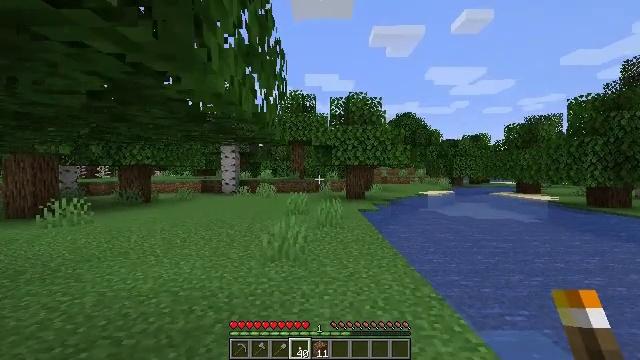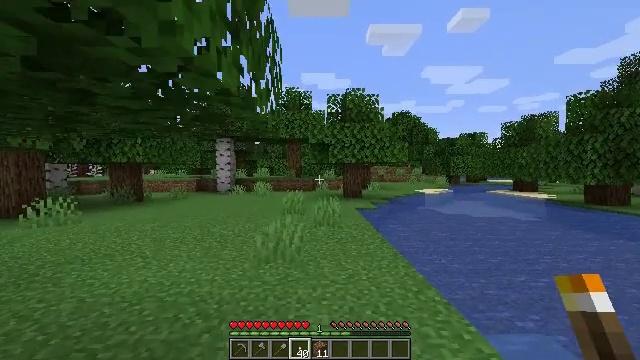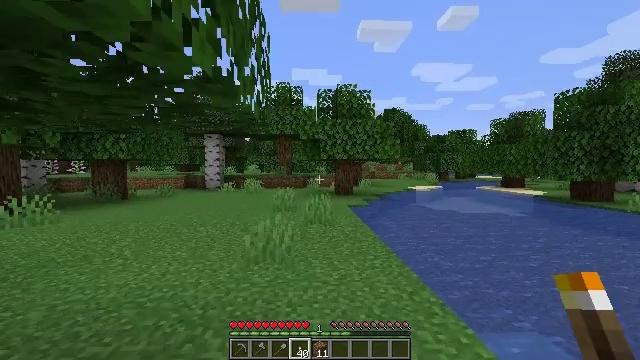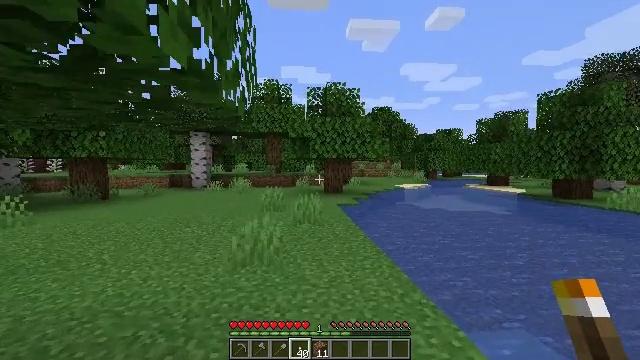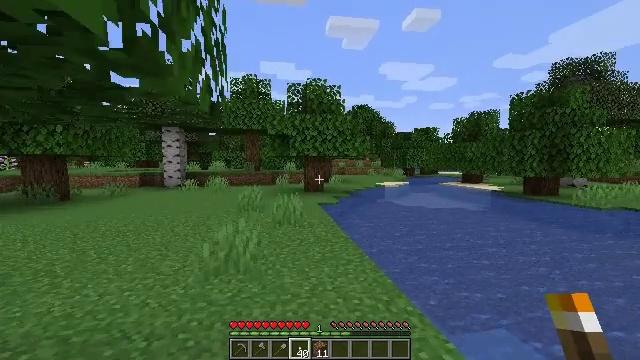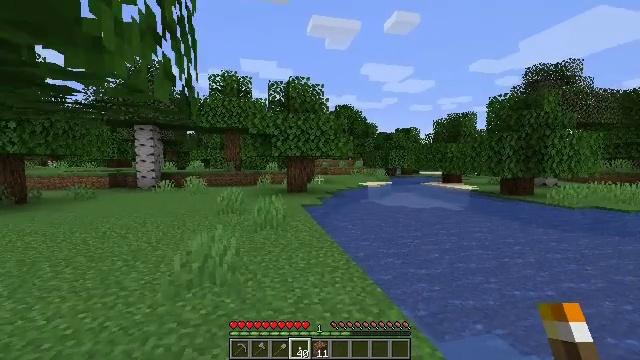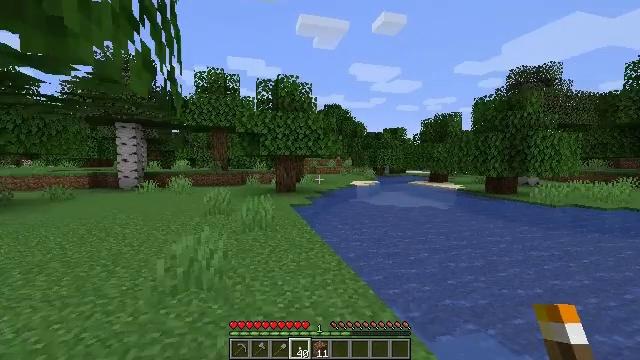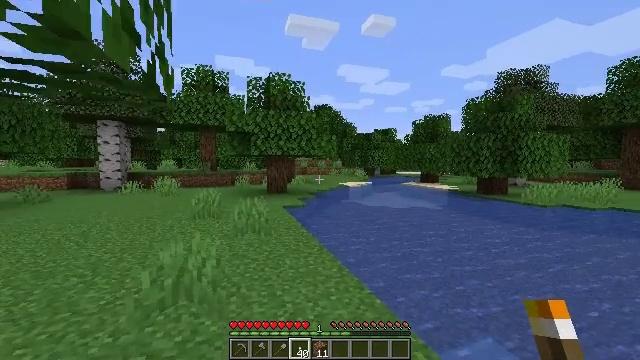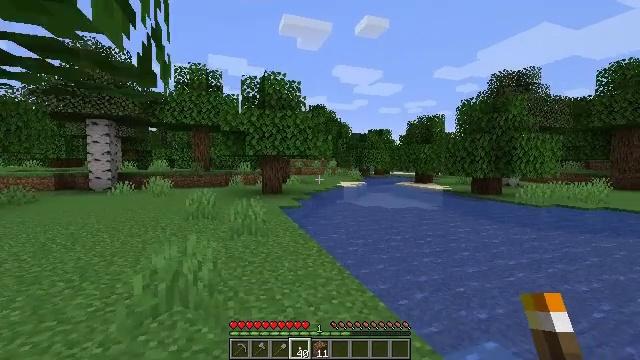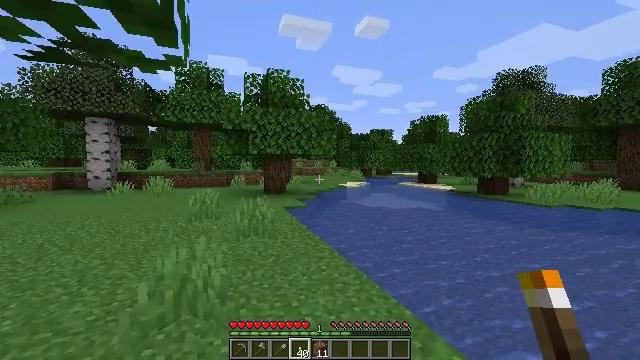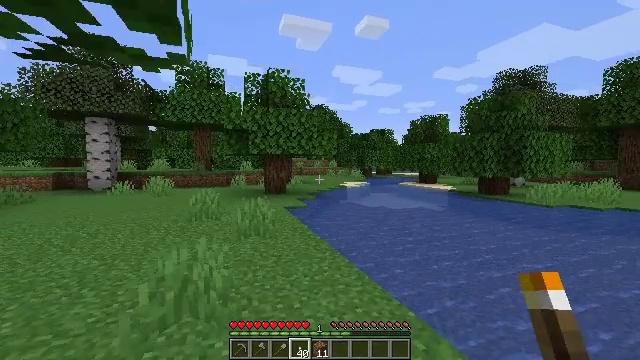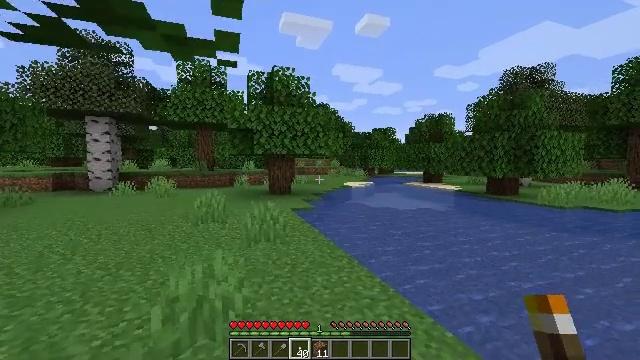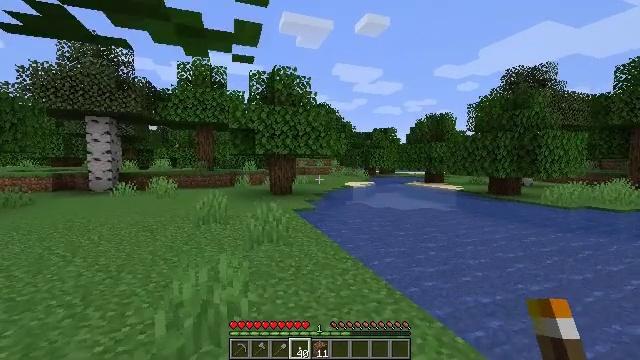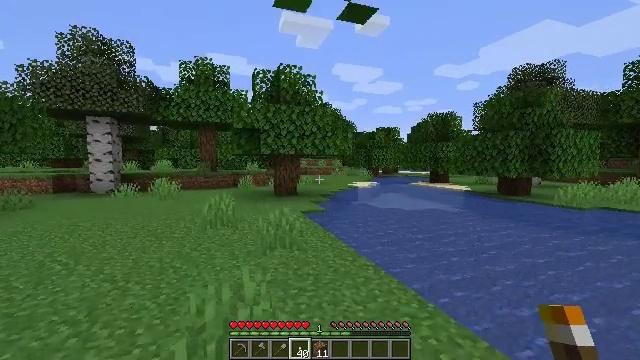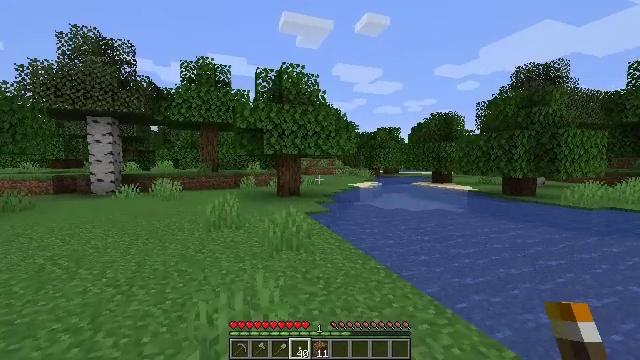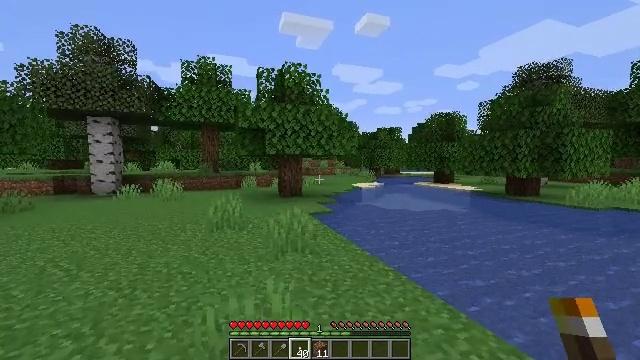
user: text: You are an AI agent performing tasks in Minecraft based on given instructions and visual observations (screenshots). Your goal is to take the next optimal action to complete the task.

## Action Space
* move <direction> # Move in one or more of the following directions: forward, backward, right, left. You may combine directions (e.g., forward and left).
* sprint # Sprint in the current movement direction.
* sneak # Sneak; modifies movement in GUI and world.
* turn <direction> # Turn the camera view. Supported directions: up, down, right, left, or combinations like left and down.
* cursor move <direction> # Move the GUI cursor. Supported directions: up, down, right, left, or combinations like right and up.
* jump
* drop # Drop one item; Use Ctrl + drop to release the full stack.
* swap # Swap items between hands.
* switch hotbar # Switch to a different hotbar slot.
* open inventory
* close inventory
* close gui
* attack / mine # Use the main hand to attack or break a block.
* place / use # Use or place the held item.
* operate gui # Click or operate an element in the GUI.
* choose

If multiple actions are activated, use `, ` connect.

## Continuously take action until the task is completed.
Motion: motion action
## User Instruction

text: Gather lilac from the ground.
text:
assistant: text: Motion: move forward
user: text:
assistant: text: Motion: move forward, turn right
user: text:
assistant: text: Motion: move forward, turn right
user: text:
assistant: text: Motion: move forward, turn right
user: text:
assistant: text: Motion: move forward and move left, turn right
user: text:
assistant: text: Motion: move forward and move left, turn right
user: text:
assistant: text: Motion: move forward and move left, turn right
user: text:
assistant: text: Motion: move forward and move left, turn right
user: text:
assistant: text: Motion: move forward and move left
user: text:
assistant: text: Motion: move forward and move left
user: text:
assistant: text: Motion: move forward and move left
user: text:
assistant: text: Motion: move forward and move left
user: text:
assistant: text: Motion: move forward and move left
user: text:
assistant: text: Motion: move forward and move left
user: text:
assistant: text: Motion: move forward and move left
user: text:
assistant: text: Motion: move forward and move left
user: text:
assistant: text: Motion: move forward and move left
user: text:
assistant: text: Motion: move forward and move left
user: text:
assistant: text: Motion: move forward and move left
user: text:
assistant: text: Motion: move forward and move left, turn right
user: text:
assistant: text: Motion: move forward and move left, turn right
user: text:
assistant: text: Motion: move forward and move left
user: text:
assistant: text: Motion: move forward and move left
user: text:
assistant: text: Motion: move forward and move left
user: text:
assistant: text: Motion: move forward and move left
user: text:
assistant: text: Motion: move forward and move left
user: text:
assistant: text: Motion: move forward and move left
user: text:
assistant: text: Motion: move forward and move left
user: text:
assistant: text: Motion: move forward and move left, turn right
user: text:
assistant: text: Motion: move forward and move left, turn right